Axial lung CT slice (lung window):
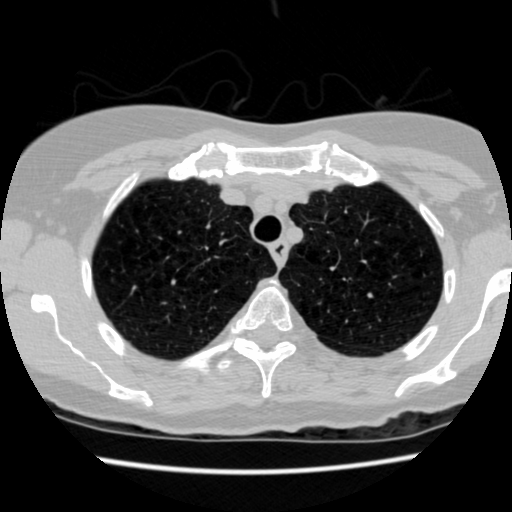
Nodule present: no